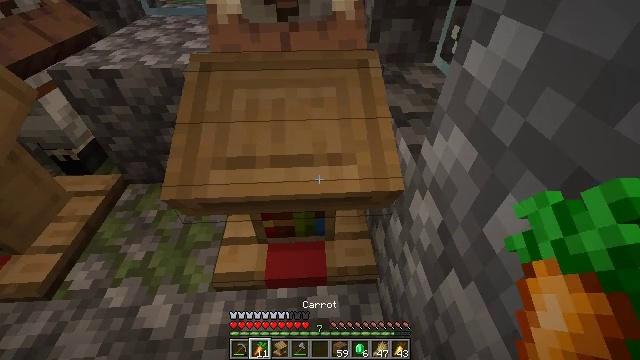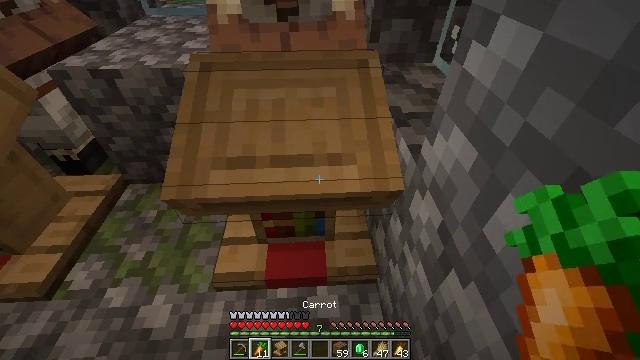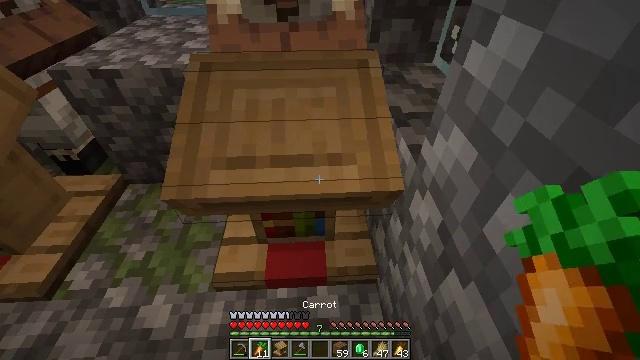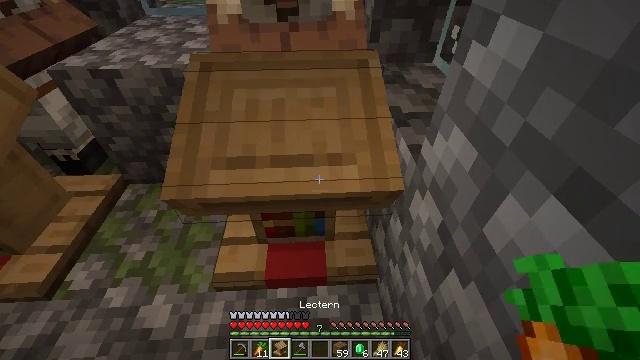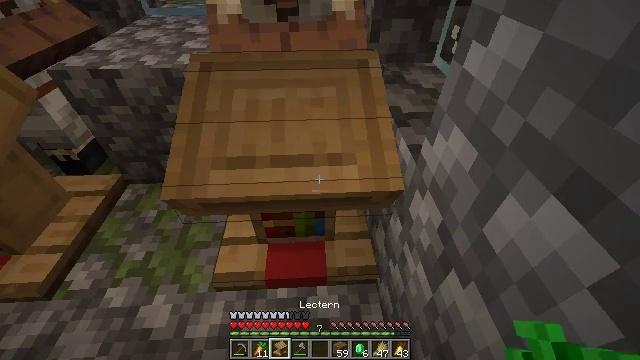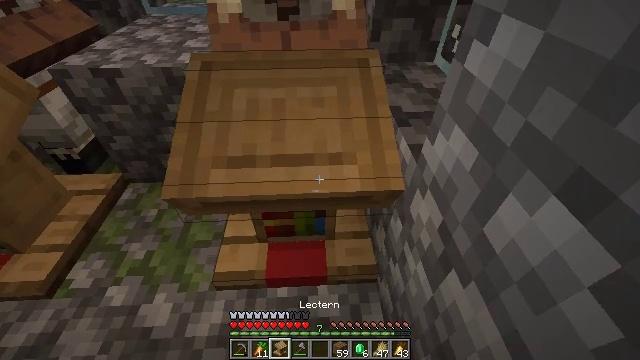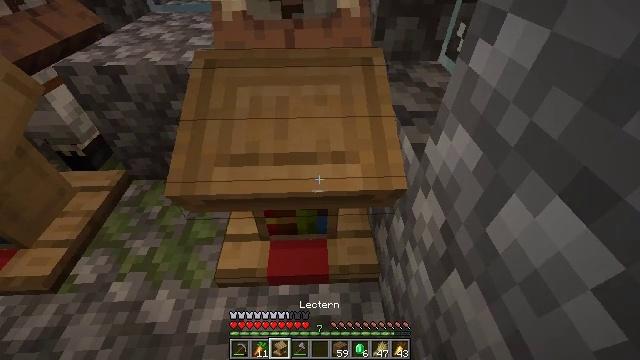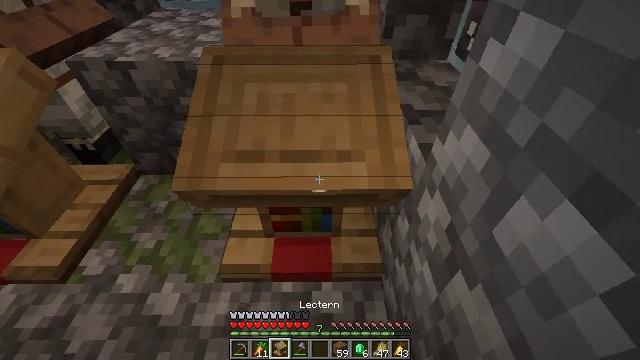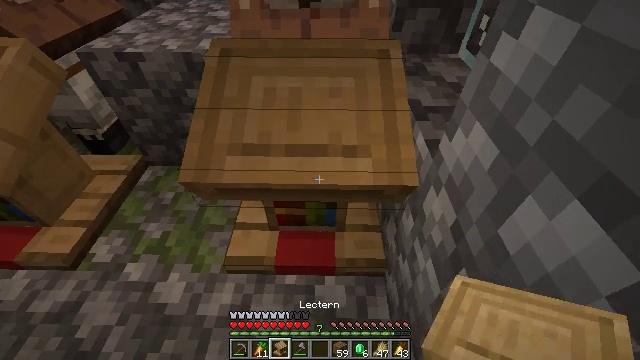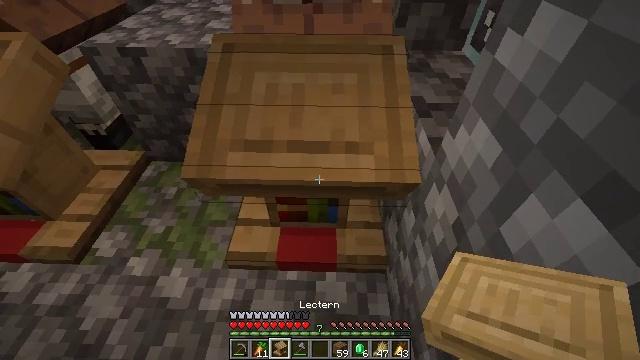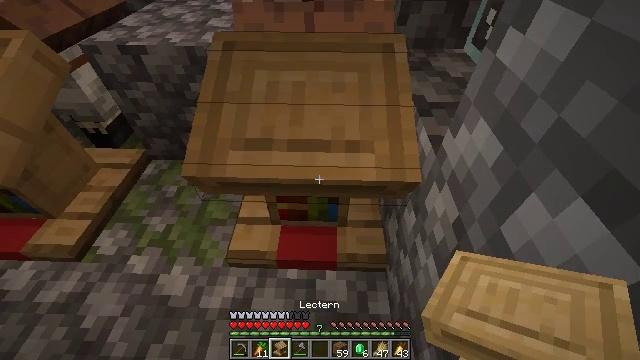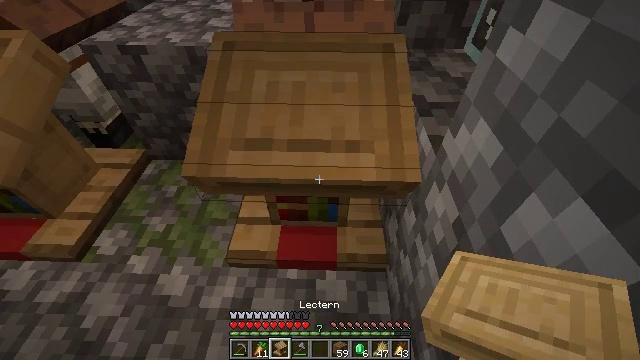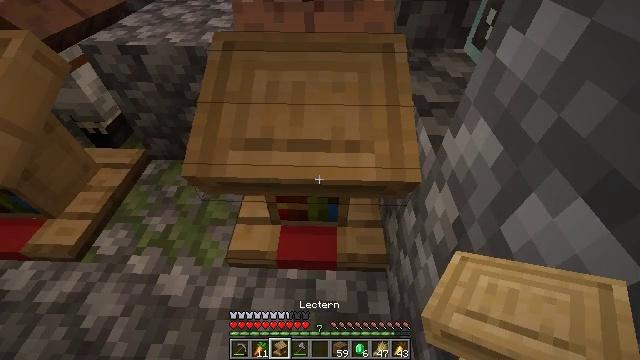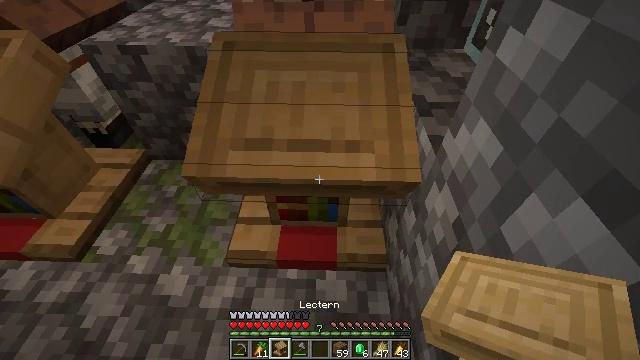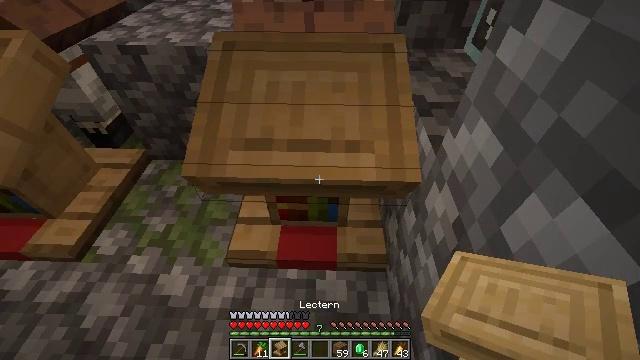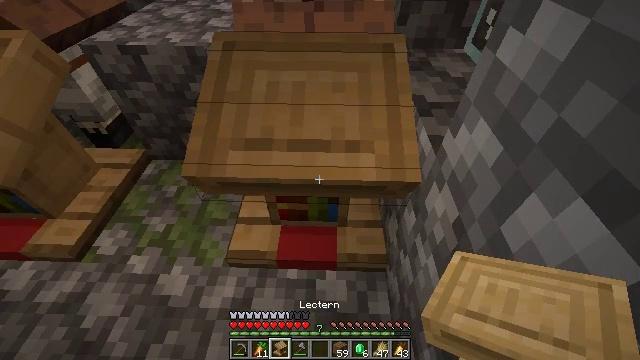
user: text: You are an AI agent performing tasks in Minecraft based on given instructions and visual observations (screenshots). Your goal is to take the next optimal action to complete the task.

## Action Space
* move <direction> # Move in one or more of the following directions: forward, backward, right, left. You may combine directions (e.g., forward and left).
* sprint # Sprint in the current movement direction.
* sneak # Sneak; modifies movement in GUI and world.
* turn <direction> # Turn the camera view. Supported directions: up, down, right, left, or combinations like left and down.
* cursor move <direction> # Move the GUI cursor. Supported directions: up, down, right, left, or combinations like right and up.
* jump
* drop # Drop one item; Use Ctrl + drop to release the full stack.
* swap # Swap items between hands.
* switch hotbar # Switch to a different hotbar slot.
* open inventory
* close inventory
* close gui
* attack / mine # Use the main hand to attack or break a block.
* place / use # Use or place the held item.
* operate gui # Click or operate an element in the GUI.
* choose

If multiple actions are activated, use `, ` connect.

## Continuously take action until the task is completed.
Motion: motion action
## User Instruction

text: Destroy the lectern to reuse it.
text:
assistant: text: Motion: no_op
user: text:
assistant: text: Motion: no_op
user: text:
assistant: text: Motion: no_op
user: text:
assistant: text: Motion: no_op
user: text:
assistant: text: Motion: no_op
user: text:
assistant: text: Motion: no_op
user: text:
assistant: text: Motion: turn left
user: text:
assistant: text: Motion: turn left and down
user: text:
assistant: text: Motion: no_op
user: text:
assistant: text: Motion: no_op
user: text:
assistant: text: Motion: no_op
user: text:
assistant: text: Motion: no_op
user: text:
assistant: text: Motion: no_op
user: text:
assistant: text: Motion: no_op
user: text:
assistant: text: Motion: no_op
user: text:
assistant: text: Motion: no_op
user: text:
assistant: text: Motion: no_op
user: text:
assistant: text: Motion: no_op
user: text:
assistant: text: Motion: turn down
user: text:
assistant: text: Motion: no_op
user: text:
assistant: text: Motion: no_op
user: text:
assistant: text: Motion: no_op
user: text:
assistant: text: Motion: no_op
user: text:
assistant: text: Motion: no_op
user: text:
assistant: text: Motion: no_op
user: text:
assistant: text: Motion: no_op
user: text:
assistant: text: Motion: no_op
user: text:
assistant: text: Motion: no_op
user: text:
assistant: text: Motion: no_op
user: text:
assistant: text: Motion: no_op